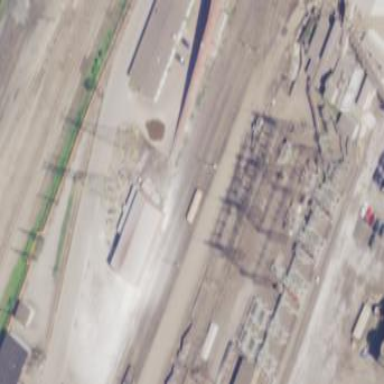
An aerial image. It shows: Power substation.